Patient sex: M
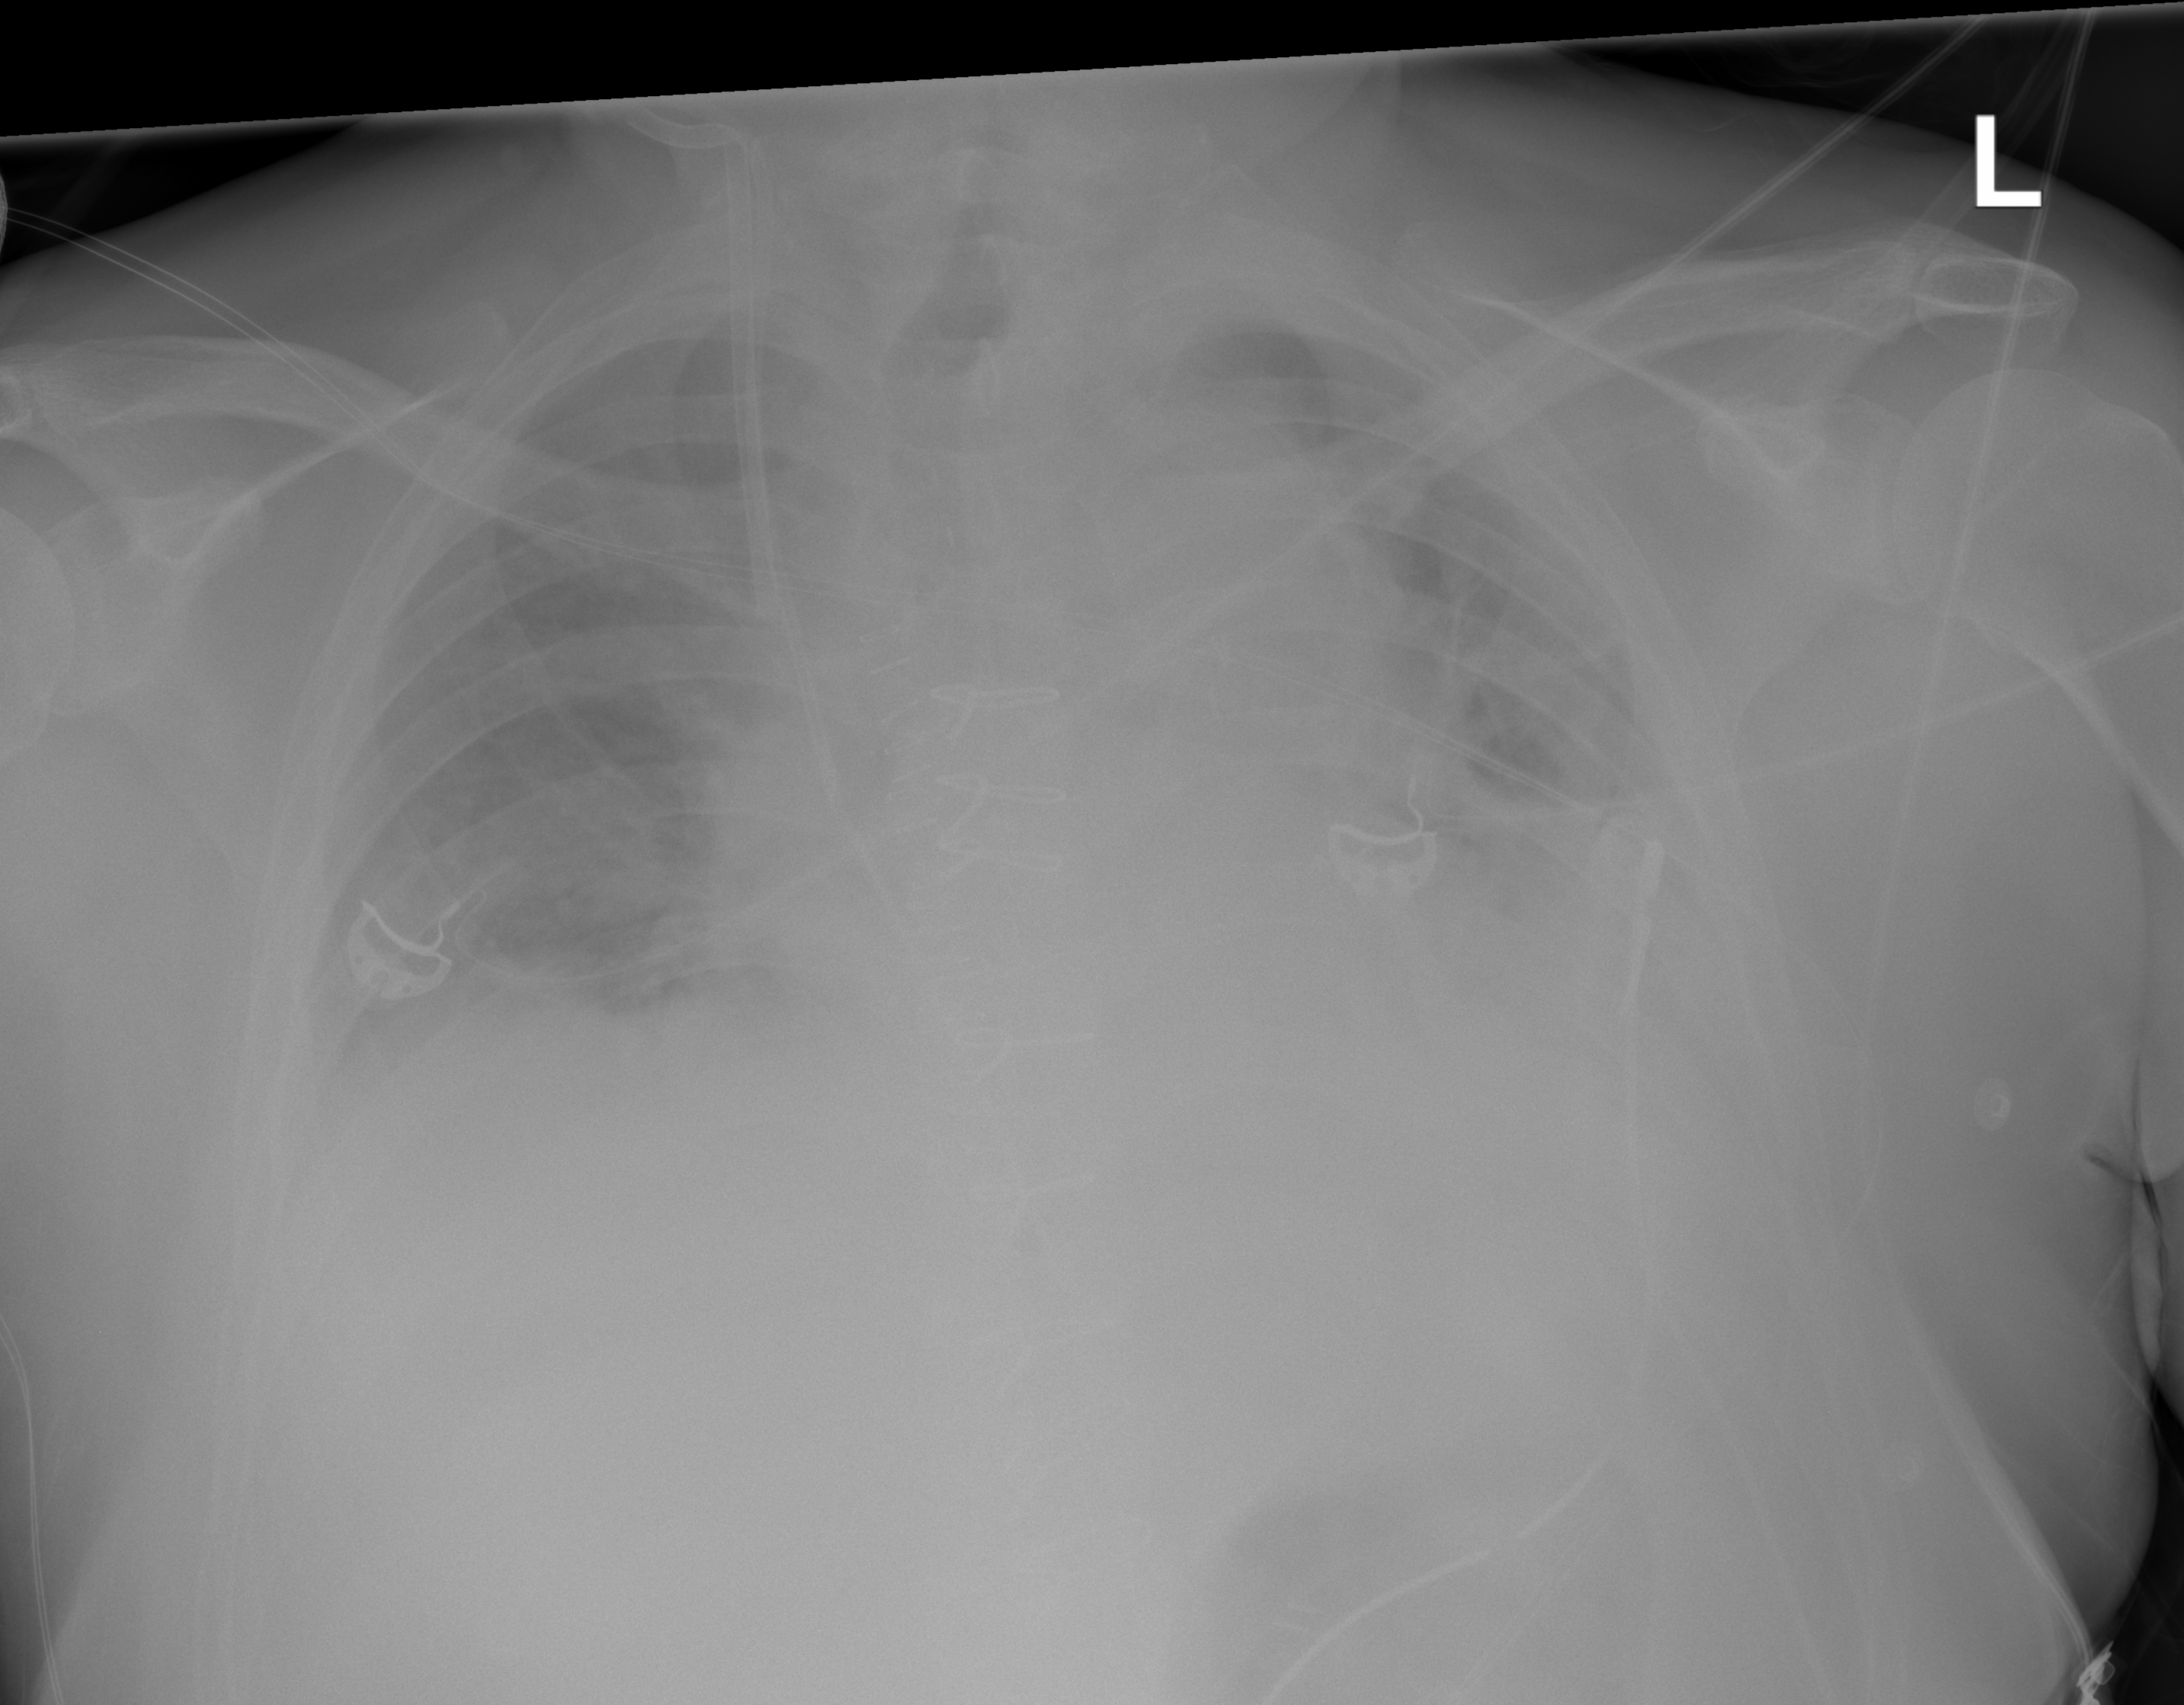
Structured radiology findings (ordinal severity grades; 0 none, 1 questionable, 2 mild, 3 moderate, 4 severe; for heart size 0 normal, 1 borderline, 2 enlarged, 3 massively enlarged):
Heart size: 2
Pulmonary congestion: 2
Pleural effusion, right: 2
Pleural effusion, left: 3
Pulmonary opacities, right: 0
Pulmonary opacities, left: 0
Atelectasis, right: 3
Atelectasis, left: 3